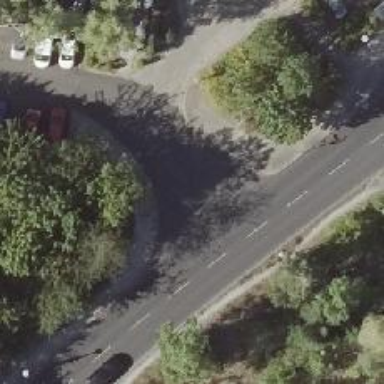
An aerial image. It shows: Road with "give way" sign.